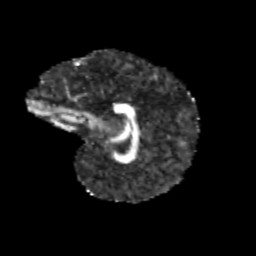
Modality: FA
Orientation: sagittal
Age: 11
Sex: female
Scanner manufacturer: siemens
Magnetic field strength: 3 T
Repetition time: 3.8 s
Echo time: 0.07 s